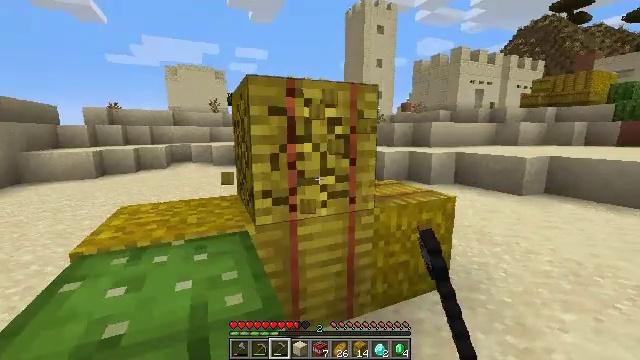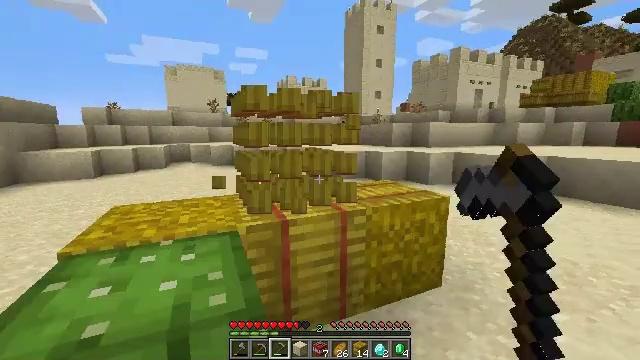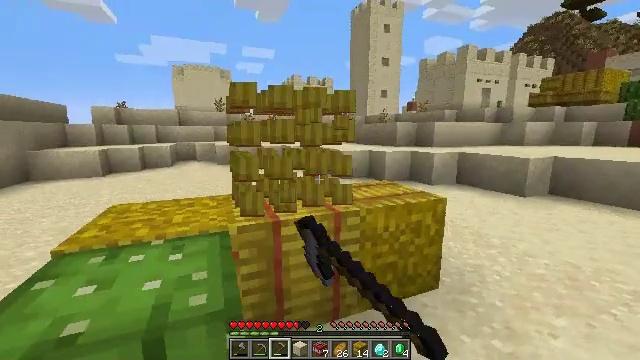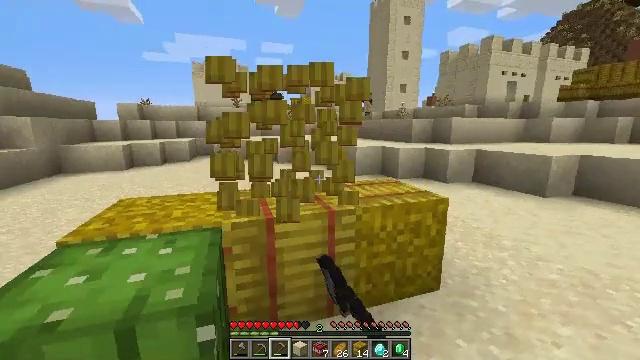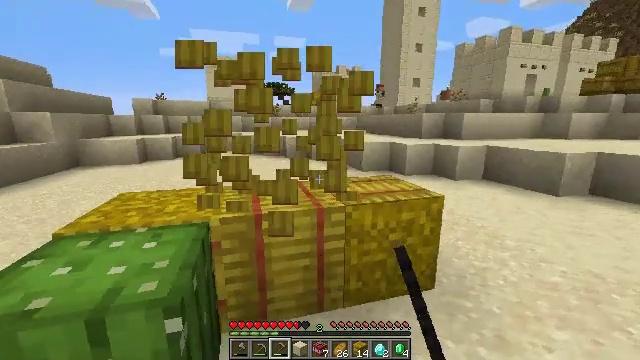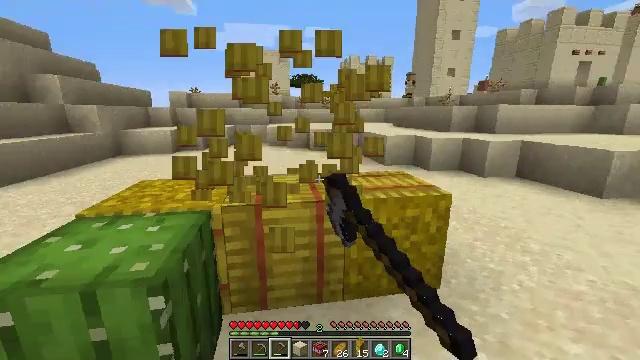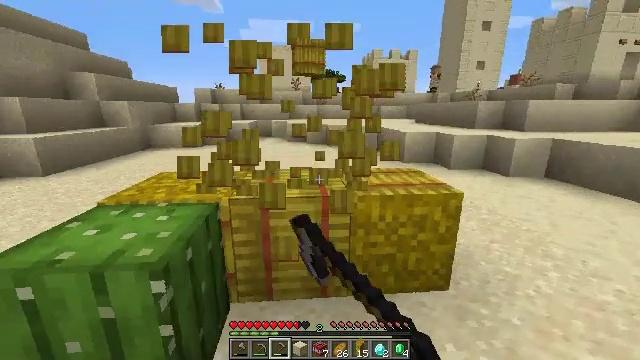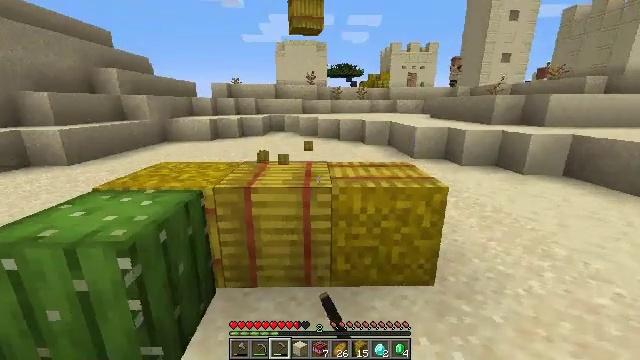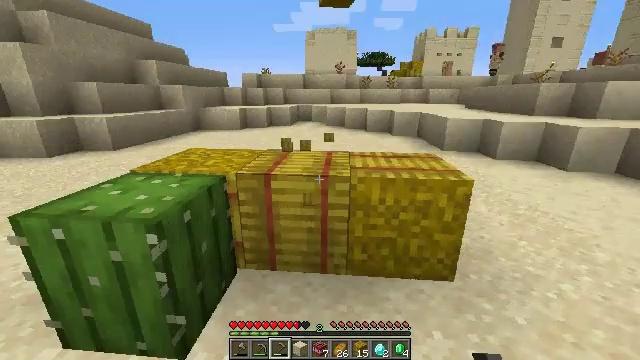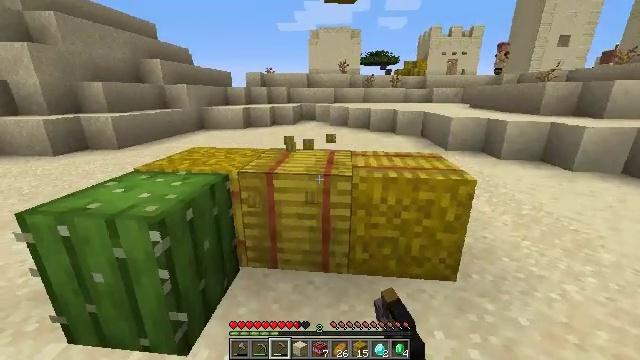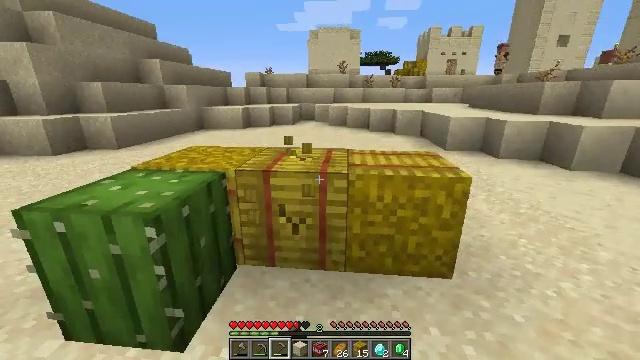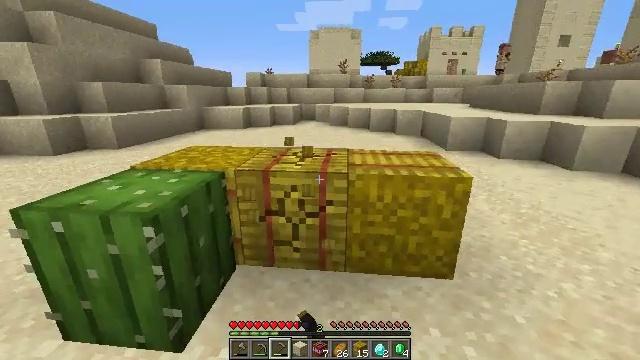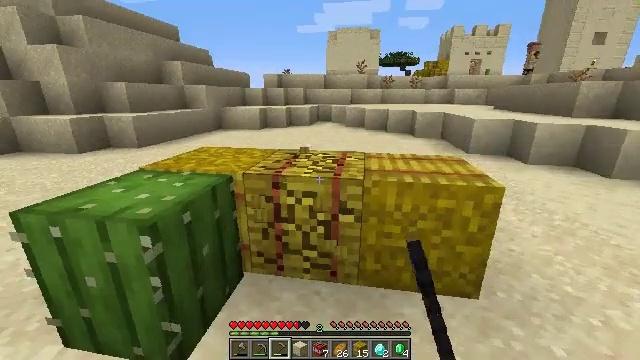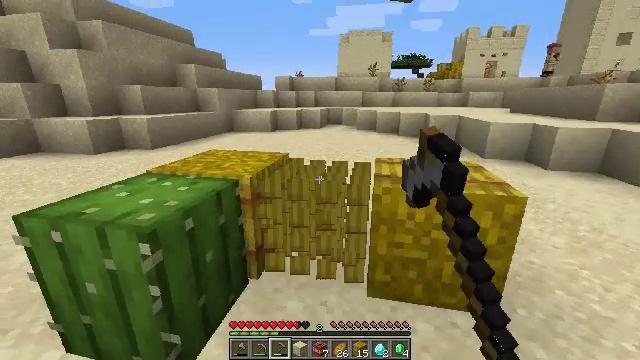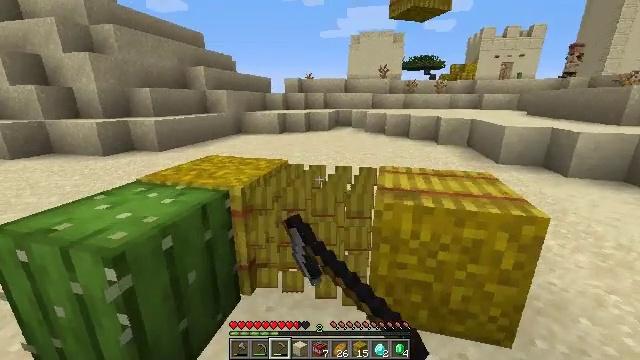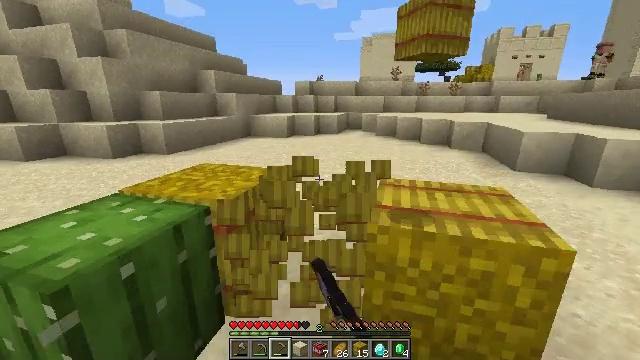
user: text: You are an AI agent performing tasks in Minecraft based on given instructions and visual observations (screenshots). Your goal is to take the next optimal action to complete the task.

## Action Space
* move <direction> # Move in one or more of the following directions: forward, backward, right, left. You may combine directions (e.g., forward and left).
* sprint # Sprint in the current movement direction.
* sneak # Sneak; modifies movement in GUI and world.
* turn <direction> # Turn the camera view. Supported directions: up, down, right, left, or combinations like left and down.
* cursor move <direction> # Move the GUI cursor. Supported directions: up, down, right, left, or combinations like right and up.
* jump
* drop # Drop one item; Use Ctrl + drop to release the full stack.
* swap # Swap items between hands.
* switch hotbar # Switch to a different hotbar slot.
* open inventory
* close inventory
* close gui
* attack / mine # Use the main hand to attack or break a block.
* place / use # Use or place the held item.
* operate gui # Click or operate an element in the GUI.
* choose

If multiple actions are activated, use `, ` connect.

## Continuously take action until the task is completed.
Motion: motion action
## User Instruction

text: Harvest hay blocks from the village.
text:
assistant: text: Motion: attack / mine
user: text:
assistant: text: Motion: move right, turn left, attack / mine
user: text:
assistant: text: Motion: move right, turn left, attack / mine
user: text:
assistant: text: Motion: move right, turn left and down, attack / mine
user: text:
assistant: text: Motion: move right, turn left and down, attack / mine
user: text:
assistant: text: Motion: move right, turn left, attack / mine
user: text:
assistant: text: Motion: turn left and down, attack / mine
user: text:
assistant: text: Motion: turn left and down, attack / mine
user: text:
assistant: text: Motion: attack / mine
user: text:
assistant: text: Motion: attack / mine
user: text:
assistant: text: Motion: move forward, attack / mine
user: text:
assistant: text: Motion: move forward, turn left, attack / mine
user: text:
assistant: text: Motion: move forward and move right, turn left, attack / mine
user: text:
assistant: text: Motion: move forward and move right, turn left, attack / mine
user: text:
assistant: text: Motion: move forward and move right, turn left, attack / mine
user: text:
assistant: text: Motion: move forward, turn left, attack / mine
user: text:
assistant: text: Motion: move forward, turn left, attack / mine
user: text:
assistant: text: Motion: move forward, turn left, attack / mine
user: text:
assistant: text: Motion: turn left, attack / mine
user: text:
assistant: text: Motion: attack / mine
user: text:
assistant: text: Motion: turn left, attack / mine
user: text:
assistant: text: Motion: turn left and down, attack / mine
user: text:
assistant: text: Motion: turn left and down, attack / mine
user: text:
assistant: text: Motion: turn left and down, attack / mine
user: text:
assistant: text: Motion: turn left and down, attack / mine
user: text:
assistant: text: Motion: turn left and down, attack / mine
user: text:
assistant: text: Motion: turn left and down, attack / mine
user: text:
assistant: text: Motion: attack / mine
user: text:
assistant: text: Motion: attack / mine
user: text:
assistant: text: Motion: attack / mine